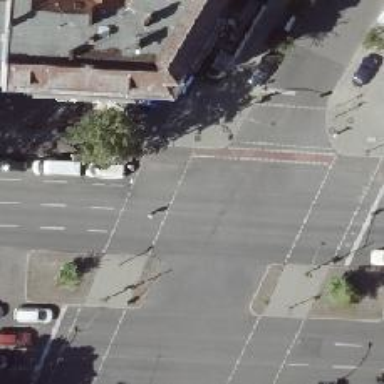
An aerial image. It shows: Footway crossing with traffic signals and island in the middle.